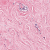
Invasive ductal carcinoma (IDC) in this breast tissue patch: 0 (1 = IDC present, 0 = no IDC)